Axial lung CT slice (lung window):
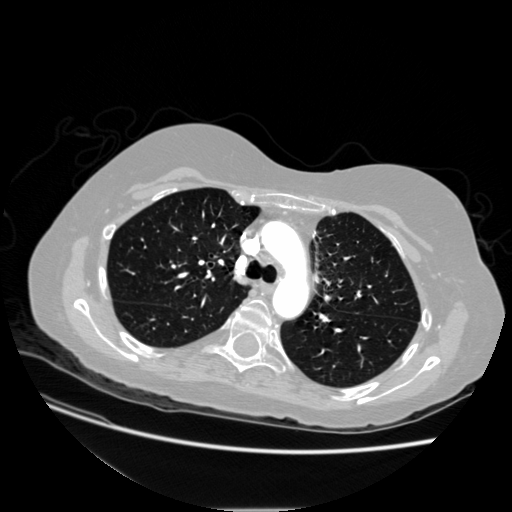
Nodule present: no